Question: I want to display text (track title) and a view to right of the text. Like on the image below.

The view (image on the screenshot above) should always be visible. The view should be displayed right after the text if there is more room than necessary. The text should be truncated if there is not enough room.
The issue is: if the text is long enough the view is not displayed or displayed in smaller size.
Please don't recommend me to use text view with a 'drawableEnd' attribute because the view not always will be an image view.
Here is the layout I use:
'''
<LinearLayout
android:layout_width="fill_parent"
android:layout_height="wrap_content"
android:orientation="horizontal"
android:weightSum="1">
<TextView
android:id="@+id/trackTitle"
android:layout_width="wrap_content"
android:layout_height="wrap_content"
android:lines="1"
android:ellipsize="end"
android:text="@string/placeholderTrackTitle"
android:textSize="@dimen/track_name_height"
android:textColor="@color/queue_text_color"
android:layout_weight="0"/>
<ImageView
android:id="@+id/downloadedIcon"
android:layout_width="wrap_content"
android:layout_height="wrap_content"
android:src="@drawable/ic_downloaded"
android:layout_gravity="center_vertical"
android:layout_marginLeft="@dimen/queue_horizontal_margin"
android:layout_marginRight="@dimen/queue_horizontal_margin"
android:layout_weight="1"
android:contentDescription="@string/downloaded_icon_description"/>
</LinearLayout>
'''
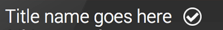
Answer: Use the <URL> attribute on the TextView and ellipsize the text in case of overflow.
edit: or <URL>, whichever works better for your purposes